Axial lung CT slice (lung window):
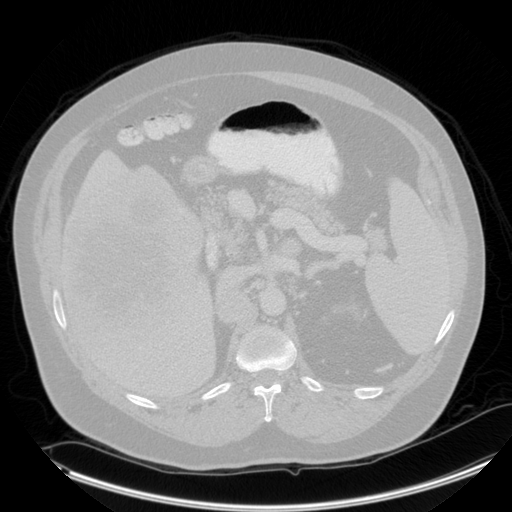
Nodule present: no